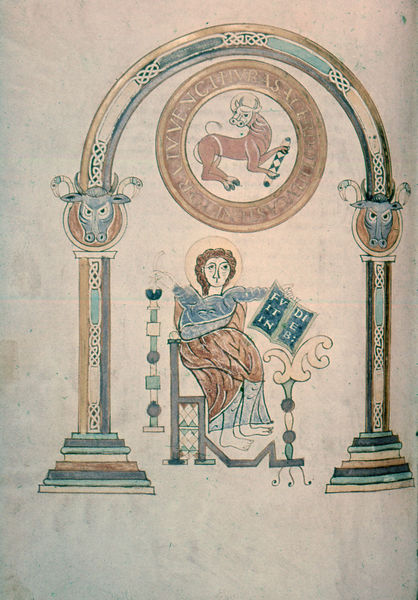
Titel: Evangeliar Dom Hs.14
Institution: Köln, Erzbischöfliche Diözesan- und Dombibliothek
Schlagwörter: blau, mann, sitzen, frau, köpfe, säulen, zeichnung, tiere, malerei, ornament, blass, knoten, mensch, sockel, kühe, figur, sitzend, esel, kreis, rund, schrift, rahmung, bogen, rind, bank, rundbogen, sitzt, rinder, buch, medaillon, seite, text, pult, pergament, heiligenschein, seiten, heiliger, schreiber, tintenfass, aufgeschlagen, ochse, stier, miniatur, einfassung, stierkopf, latein, buchmalerei, evangelist, evangelium, lukas, verblasst, evangelistensymbol, evangelistentier, stierköpfe